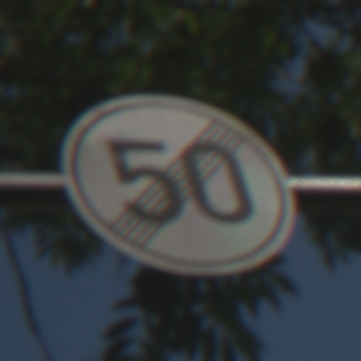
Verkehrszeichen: EndeGeschwindigkeit50
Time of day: Midday
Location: Outdoor (Suburban)
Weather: Clear
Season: NotSpecified
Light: Natural